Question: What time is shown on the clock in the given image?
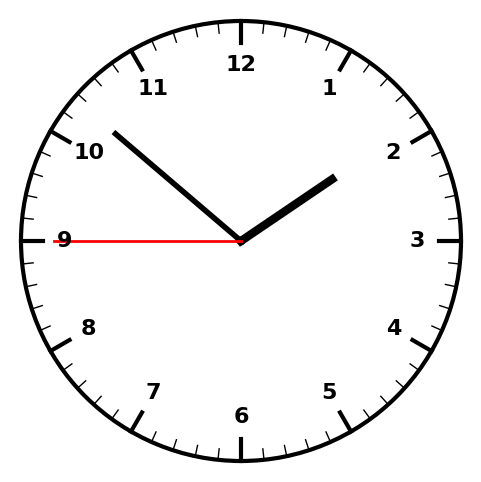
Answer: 01:51:45